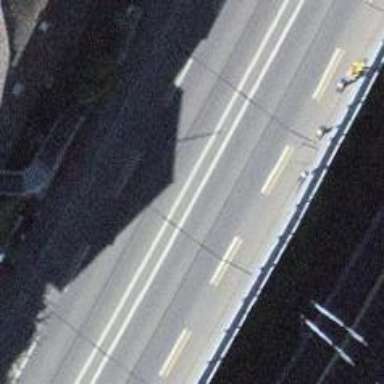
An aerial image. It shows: Primary highway with asphalt surface and designated cycle lane.